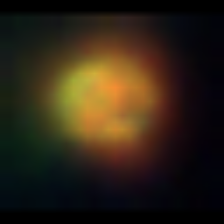
Taxon: NanoPlankton
Group: Other